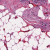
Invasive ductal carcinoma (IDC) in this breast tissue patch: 0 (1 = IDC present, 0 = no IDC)